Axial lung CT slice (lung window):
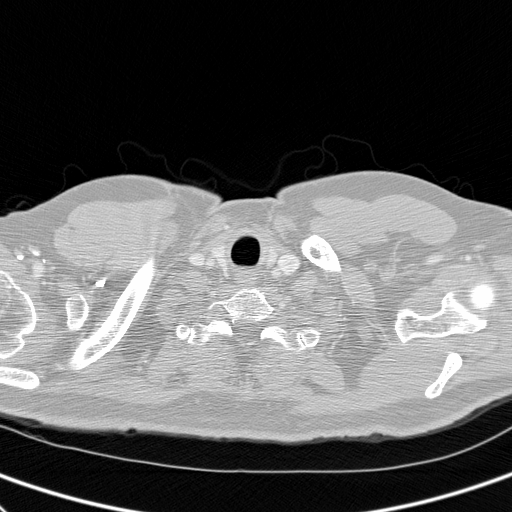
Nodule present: no